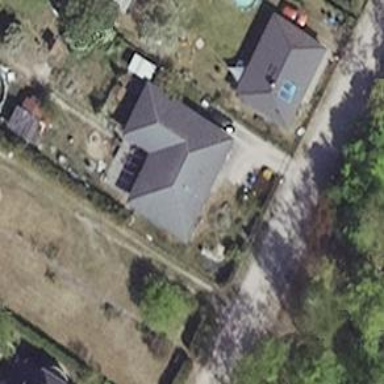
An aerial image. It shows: House with hipped roof.